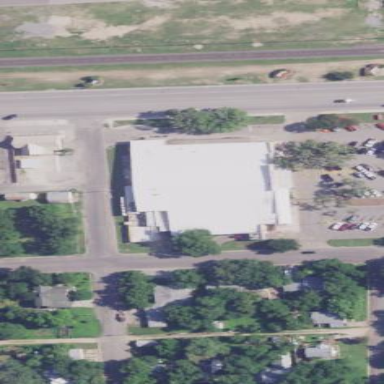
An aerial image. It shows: Supermarket located in building.